Current action and preconditions to check: trajectory_clear

Your task: For each precondition in the list above, predict whether it will hold at this action.

Consider the current scene as observed from the mobile robot's camera, and analyze the predicted future states of all dynamic agents (e.g., people, animals, vehicles, or any moving entities) within the NEXT SECOND.

IMPORTANT: Only answer "very likely" if you are absolutely certain—based on strong, clear evidence—that a dynamic agent will violate the precondition in the predicted future state. Do NOT answer "very likely" for unlikely, ambiguous, or low-probability risks.

Ask yourself for each precondition: Is there a high probability, with clear and convincing evidence, that the predicted future states of any dynamic agent will interfere with the predicted future state of the currently executing action within the NEXT SECOND, causing that precondition to fail?

Assess the risk level based on these predictions. Use "likely" or "very likely" if motions create a clear risk of interference.

Use "neutral" or "improbable" if agents are nearby but their predicted paths are clearly diverging or non-conflicting.

Failure Risk Categories: "very improbable", "improbable", "neutral", "likely", "very likely"

Answer Format: Output ONLY the probability_of_failure value from these categories: "very improbable", "improbable", "neutral", "likely", "very likely"

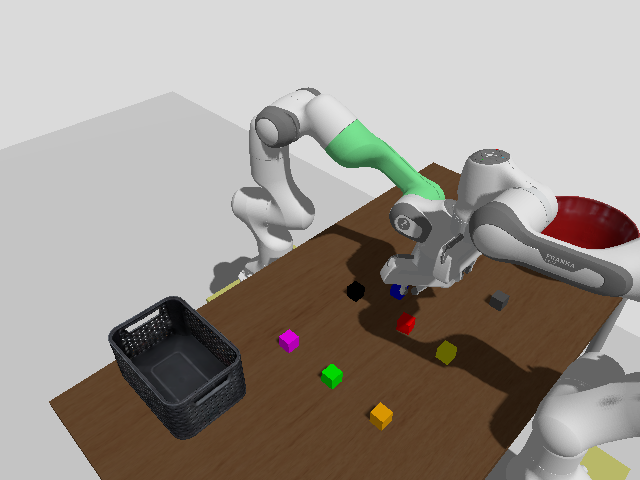

Answer: improbable